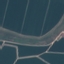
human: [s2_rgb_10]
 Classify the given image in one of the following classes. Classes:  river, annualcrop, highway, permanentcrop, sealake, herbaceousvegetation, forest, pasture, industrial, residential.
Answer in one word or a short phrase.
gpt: River